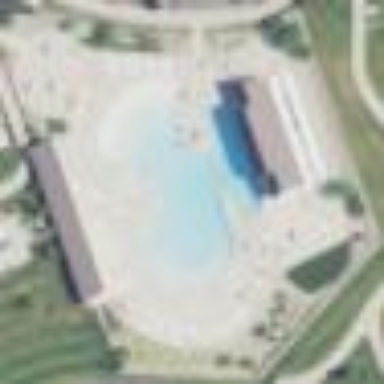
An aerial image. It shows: Sports centre focused on swimming activities.